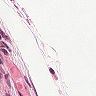
Metastatic tissue present: no